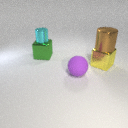
small cyan metal cylinder above large green metal cube